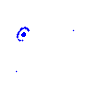
Particle: kaon